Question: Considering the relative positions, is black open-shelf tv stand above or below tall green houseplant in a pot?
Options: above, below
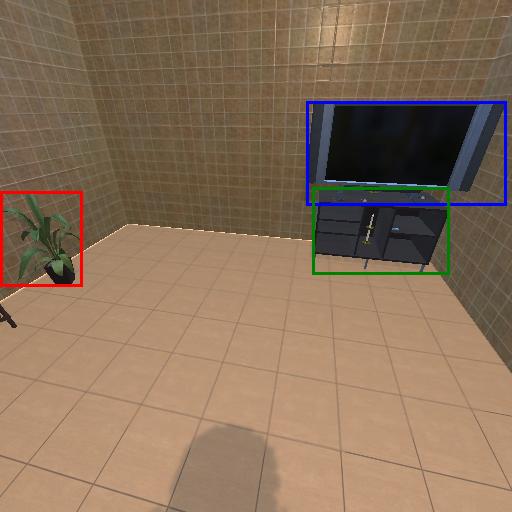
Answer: above